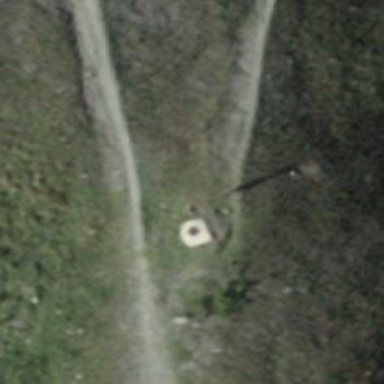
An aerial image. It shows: Guidepost with information.